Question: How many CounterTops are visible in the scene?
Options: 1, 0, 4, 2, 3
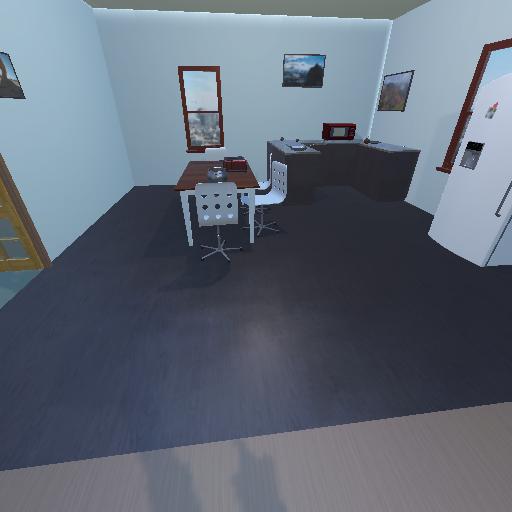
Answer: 1